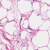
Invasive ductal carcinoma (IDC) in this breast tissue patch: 0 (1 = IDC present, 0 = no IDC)